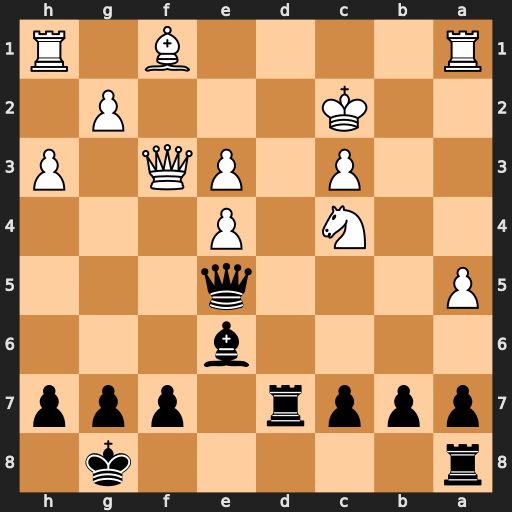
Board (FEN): r5k1/pppr1ppp/4b3/P3q3/2N1P3/2P1PQ1P/2K3P1/R4B1R
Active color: b
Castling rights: -
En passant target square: -
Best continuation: Qb5 Be2 Bxc4 Bxc4 Qxc4